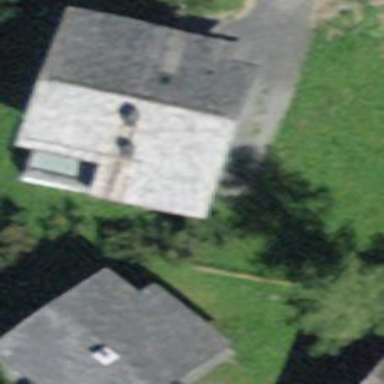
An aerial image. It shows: Detached building.